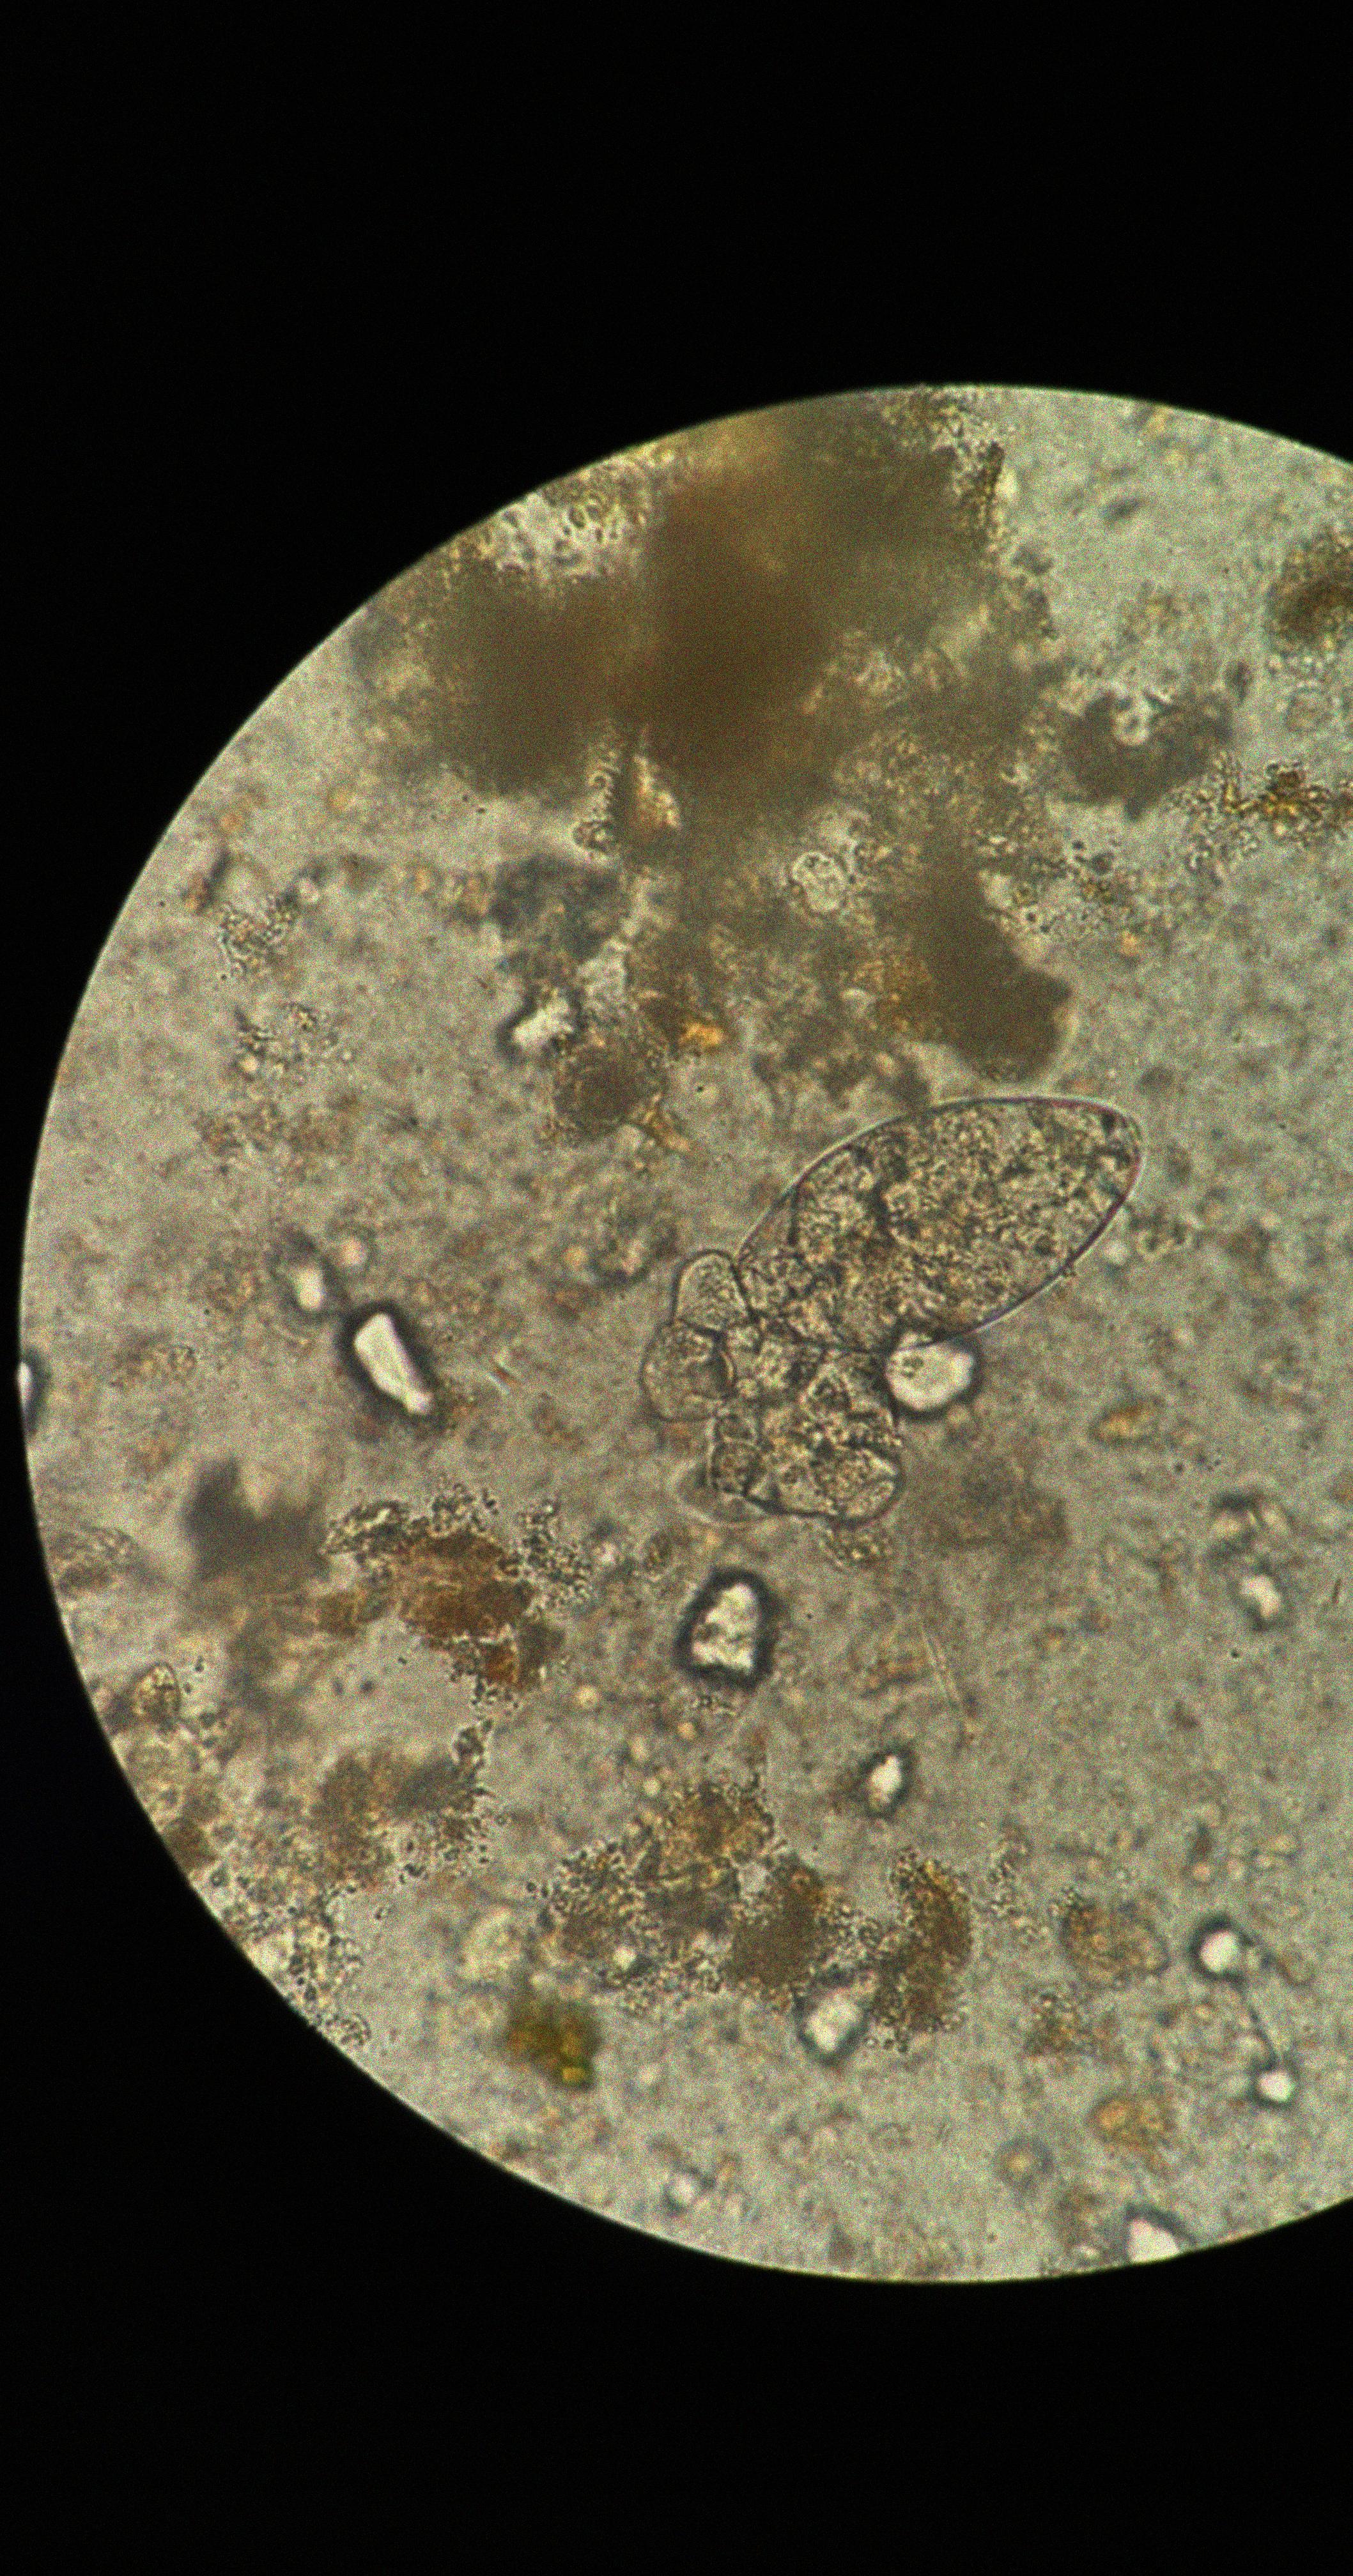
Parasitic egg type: Fasciolopsis buski